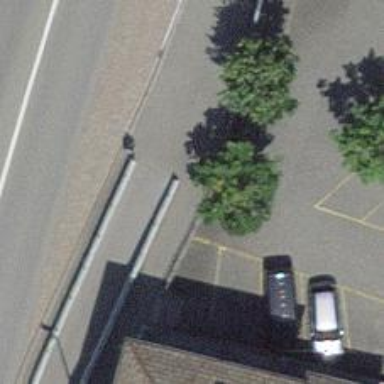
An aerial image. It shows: Paved sidewalk.